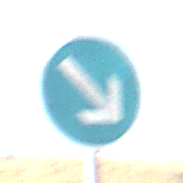
Verkehrszeichen: VorgeschriebeneVorbeifahrtRechts
Umgebung: Outdoor, Nature
Tageszeit: MorningAfternoon
Wetter: PartlyCloudy
Licht: Natural
Jahreszeit: NotSpecified
Kontrast: HighContrast